Question: if you have a map or list with a bunch of doubles between -1 and 1 you can order them from -1 to 1.
how ever it is perfect e.g ( 0.4 is after 0.3 but before 0.5 )
is it possible to simulate putting the numbers generally in the correct place but not perfect?
its hard to explain what I mean but I have drawn a diagram to help.
The x's are points on the number line

I don't want it to be perfectly sorted, neither randomly sorted but in-between; roughly sorted.
is this possible if so how?
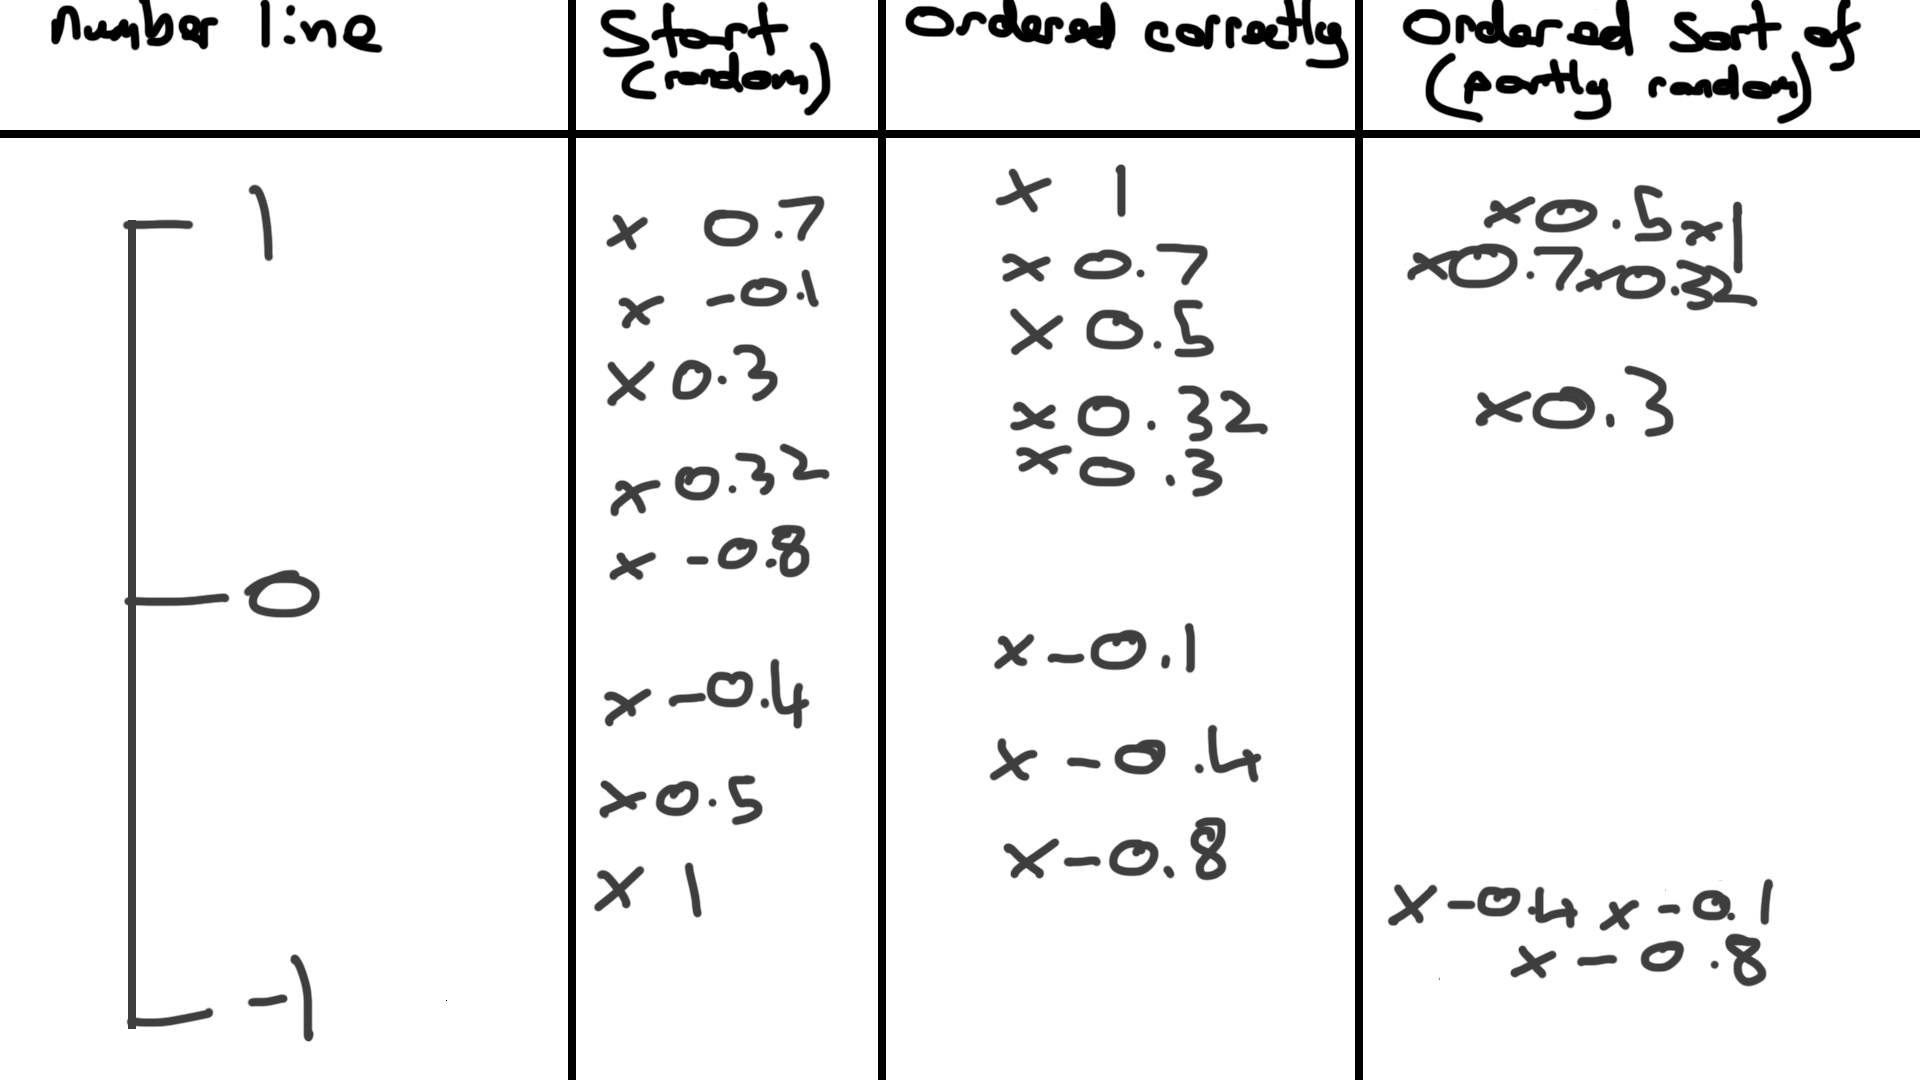
Answer: You can use a 'TreeMap' (constructor with Comparator-arg) or 'Collections.sort(List, Comparator)' with a 'Comparator' based on 'Double.compare(double, double)'.
This is correct for perfect sorting. About "roughly sorted", you have to write your own Comparator-logic. And please define your term how you really want to sort.